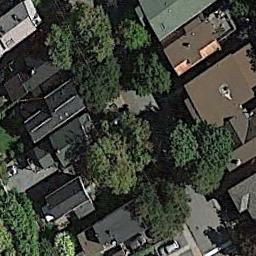
Label: residential